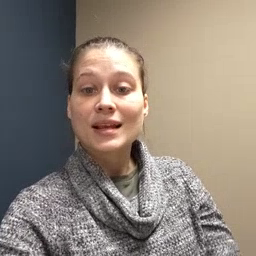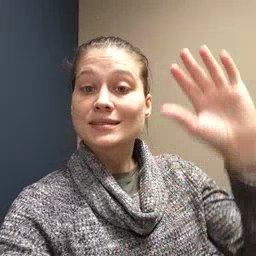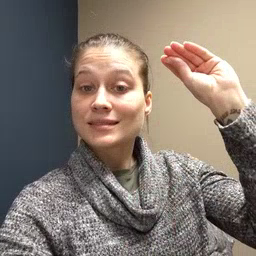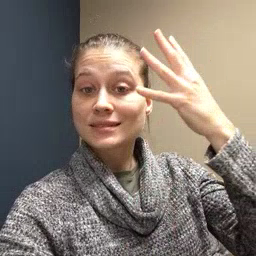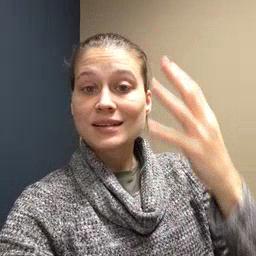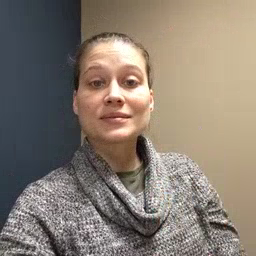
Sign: sun